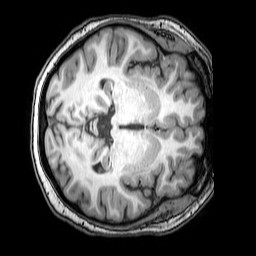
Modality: T1w
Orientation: axial
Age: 19
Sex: female